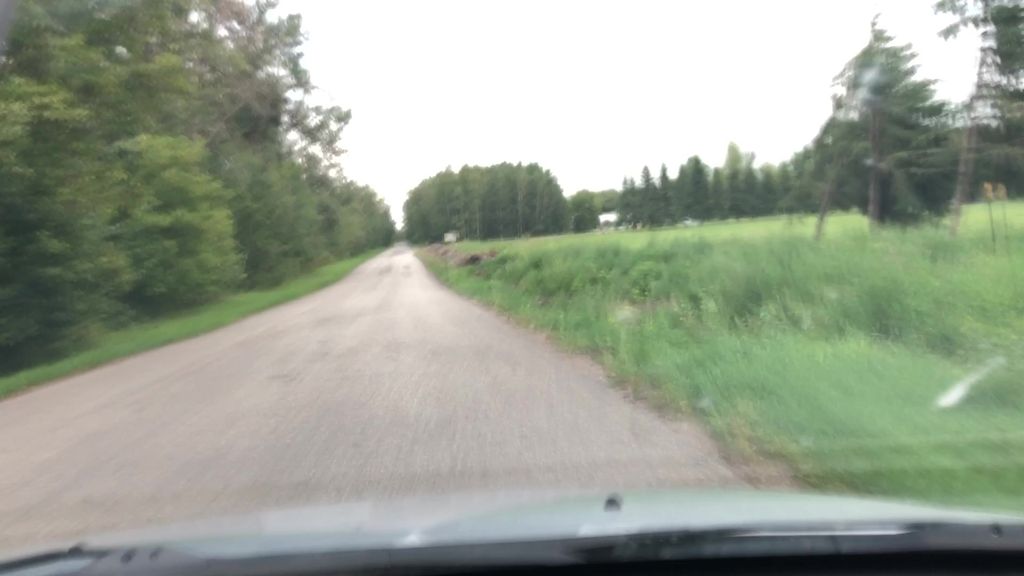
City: edmonton